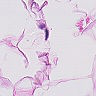
Metastatic tissue present: no